Interaction volume radius: 10 \u00c5
Interaction volume height: 10 \u00c5
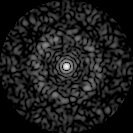
Disorder parameter: 0.8482